Question: I've created a "Setup and Deployment" project in Visual Studio 2008, and set it to create a shortcut to my application. I tried running the MSI locally and it all worked fine.
I then deployed my app onto a server using ClickOnce. The shortcut was created, however when I click it, it gives some strange errors.
So, when I was just expecting my app to launch, I got the following errors...

Is this a bug with ClickOnce or is there something I've set up wrong?
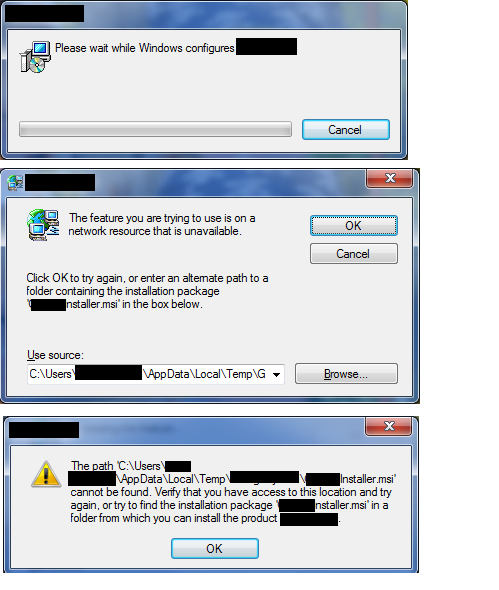
Answer: Windows Installer shortcuts are one of the entrypoints to the resiliency/repair features, and that's what you've got. If you or your app removed anything that was installed by MSI you'll see this repair going on.
The Application Event log should have an MSI installer log entry that says something about what's wrong, but if you deleted any files or registry entries that the MSI created then that'll be the reason.